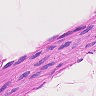
Metastatic tissue present: no